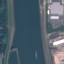
Label: River